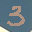
Label: 3